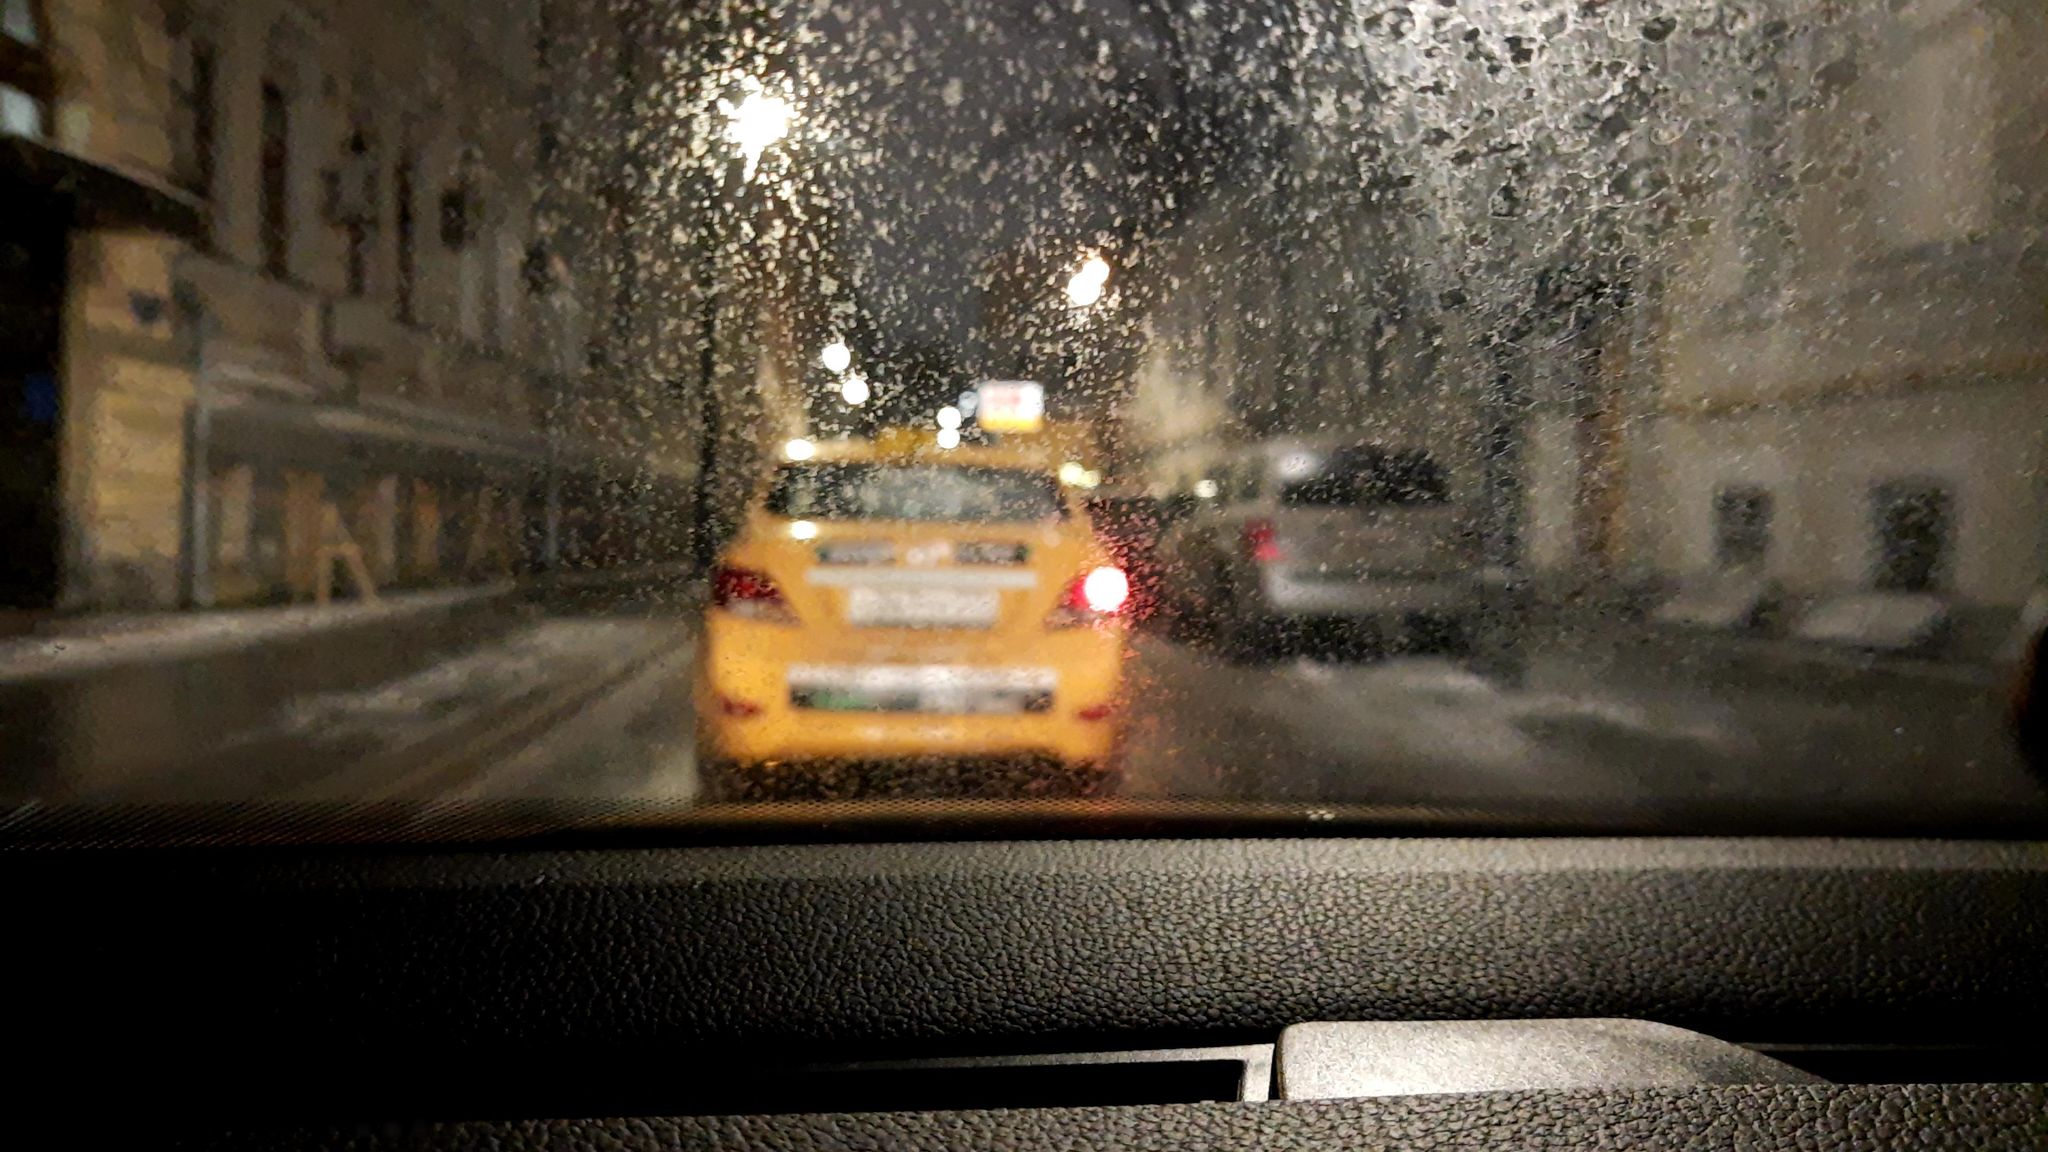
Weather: snowy
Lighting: night
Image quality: slightly poor
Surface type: driving surface
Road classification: footway
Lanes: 2
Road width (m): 6.5
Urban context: urban centre
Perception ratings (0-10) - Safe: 7.38, Lively: 8.89, Beautiful: 7.08, Boring: 0.73, Depressing: 2.71, Wealthy: 6.15